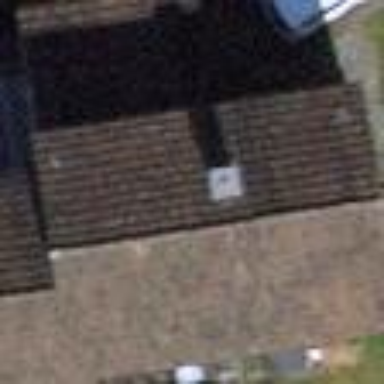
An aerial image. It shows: Building with tiled roof.